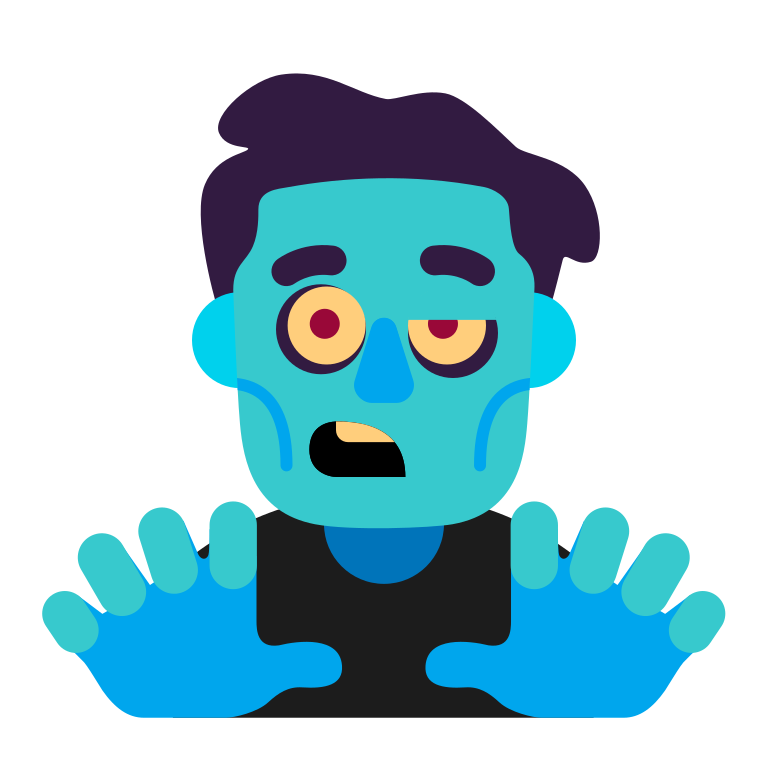
man zombie flat